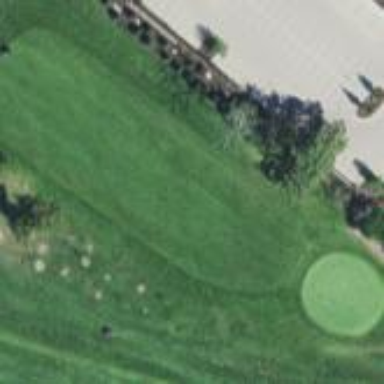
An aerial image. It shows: Golf fairway surrounded by grass.